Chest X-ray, PA view. Patient: 54 years old, sex F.
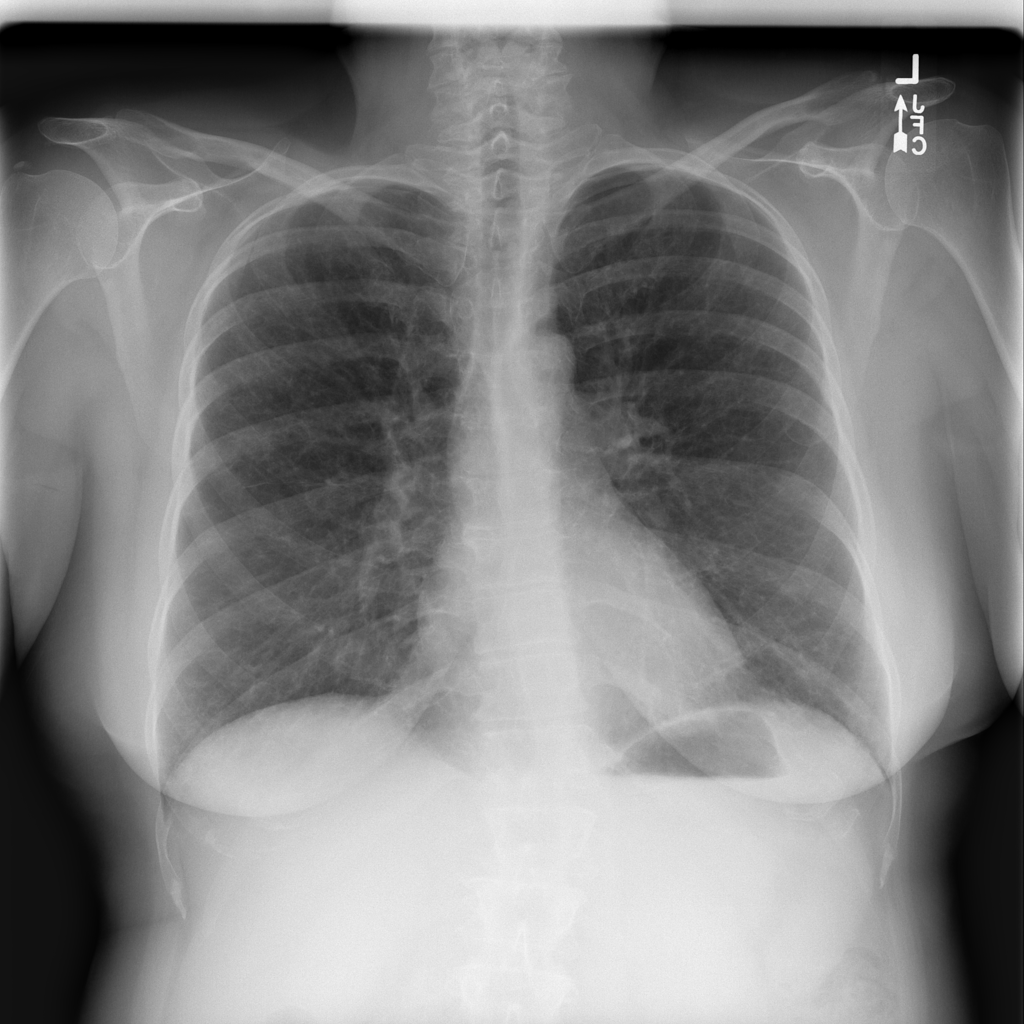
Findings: No Finding